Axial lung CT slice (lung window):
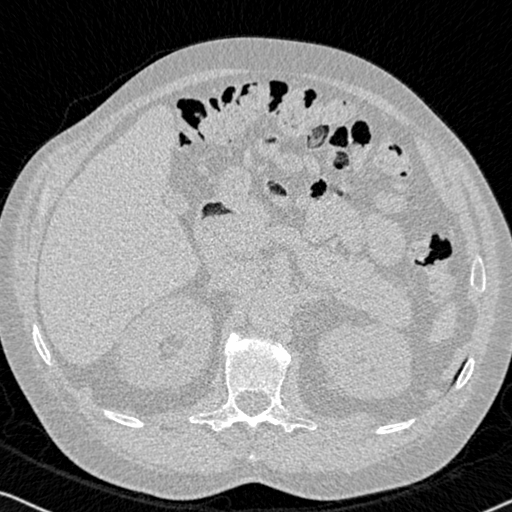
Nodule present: no